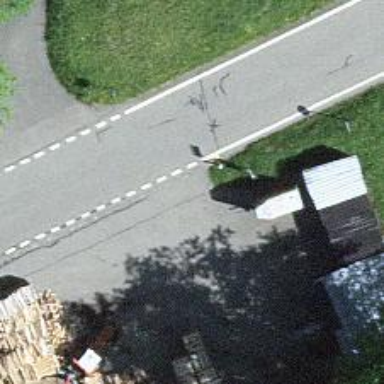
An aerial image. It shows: Bus stop with platform for public transport.